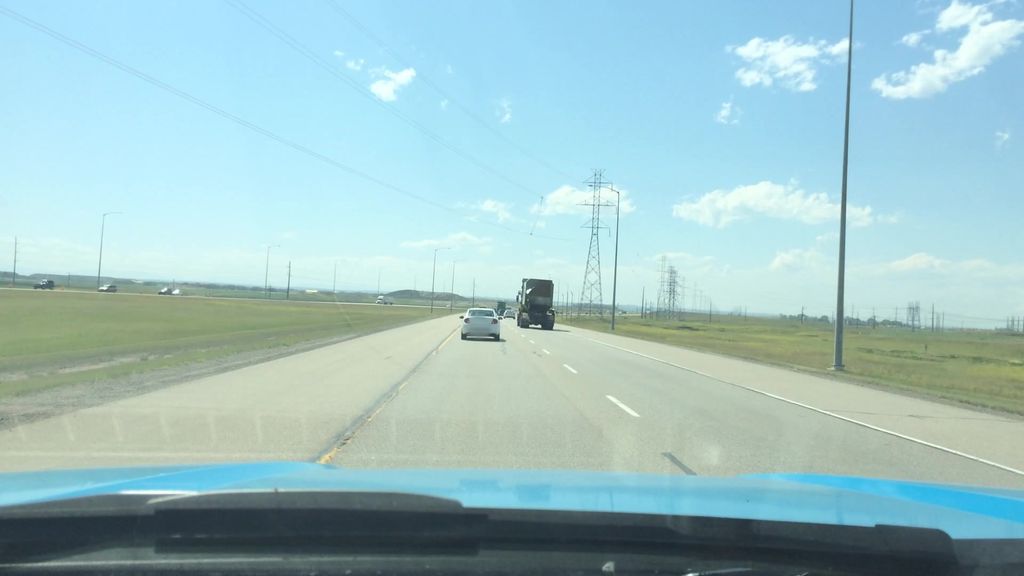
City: calgary